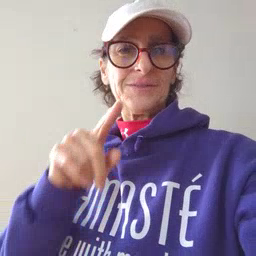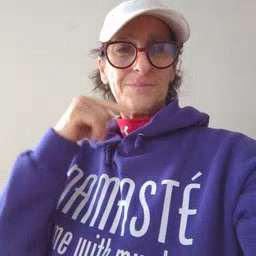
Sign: smile